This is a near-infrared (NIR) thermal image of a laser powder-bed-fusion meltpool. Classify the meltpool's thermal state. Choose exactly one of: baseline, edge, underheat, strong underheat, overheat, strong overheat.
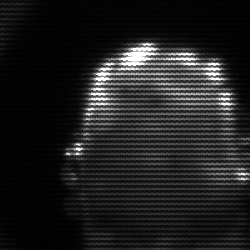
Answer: baseline